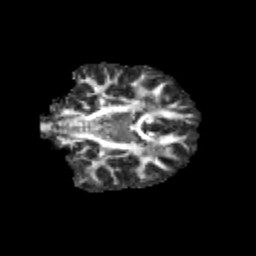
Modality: FA
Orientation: coronal
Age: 13
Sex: male
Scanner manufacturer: siemens
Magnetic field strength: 3 T
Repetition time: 3.8 s
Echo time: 0.07 s